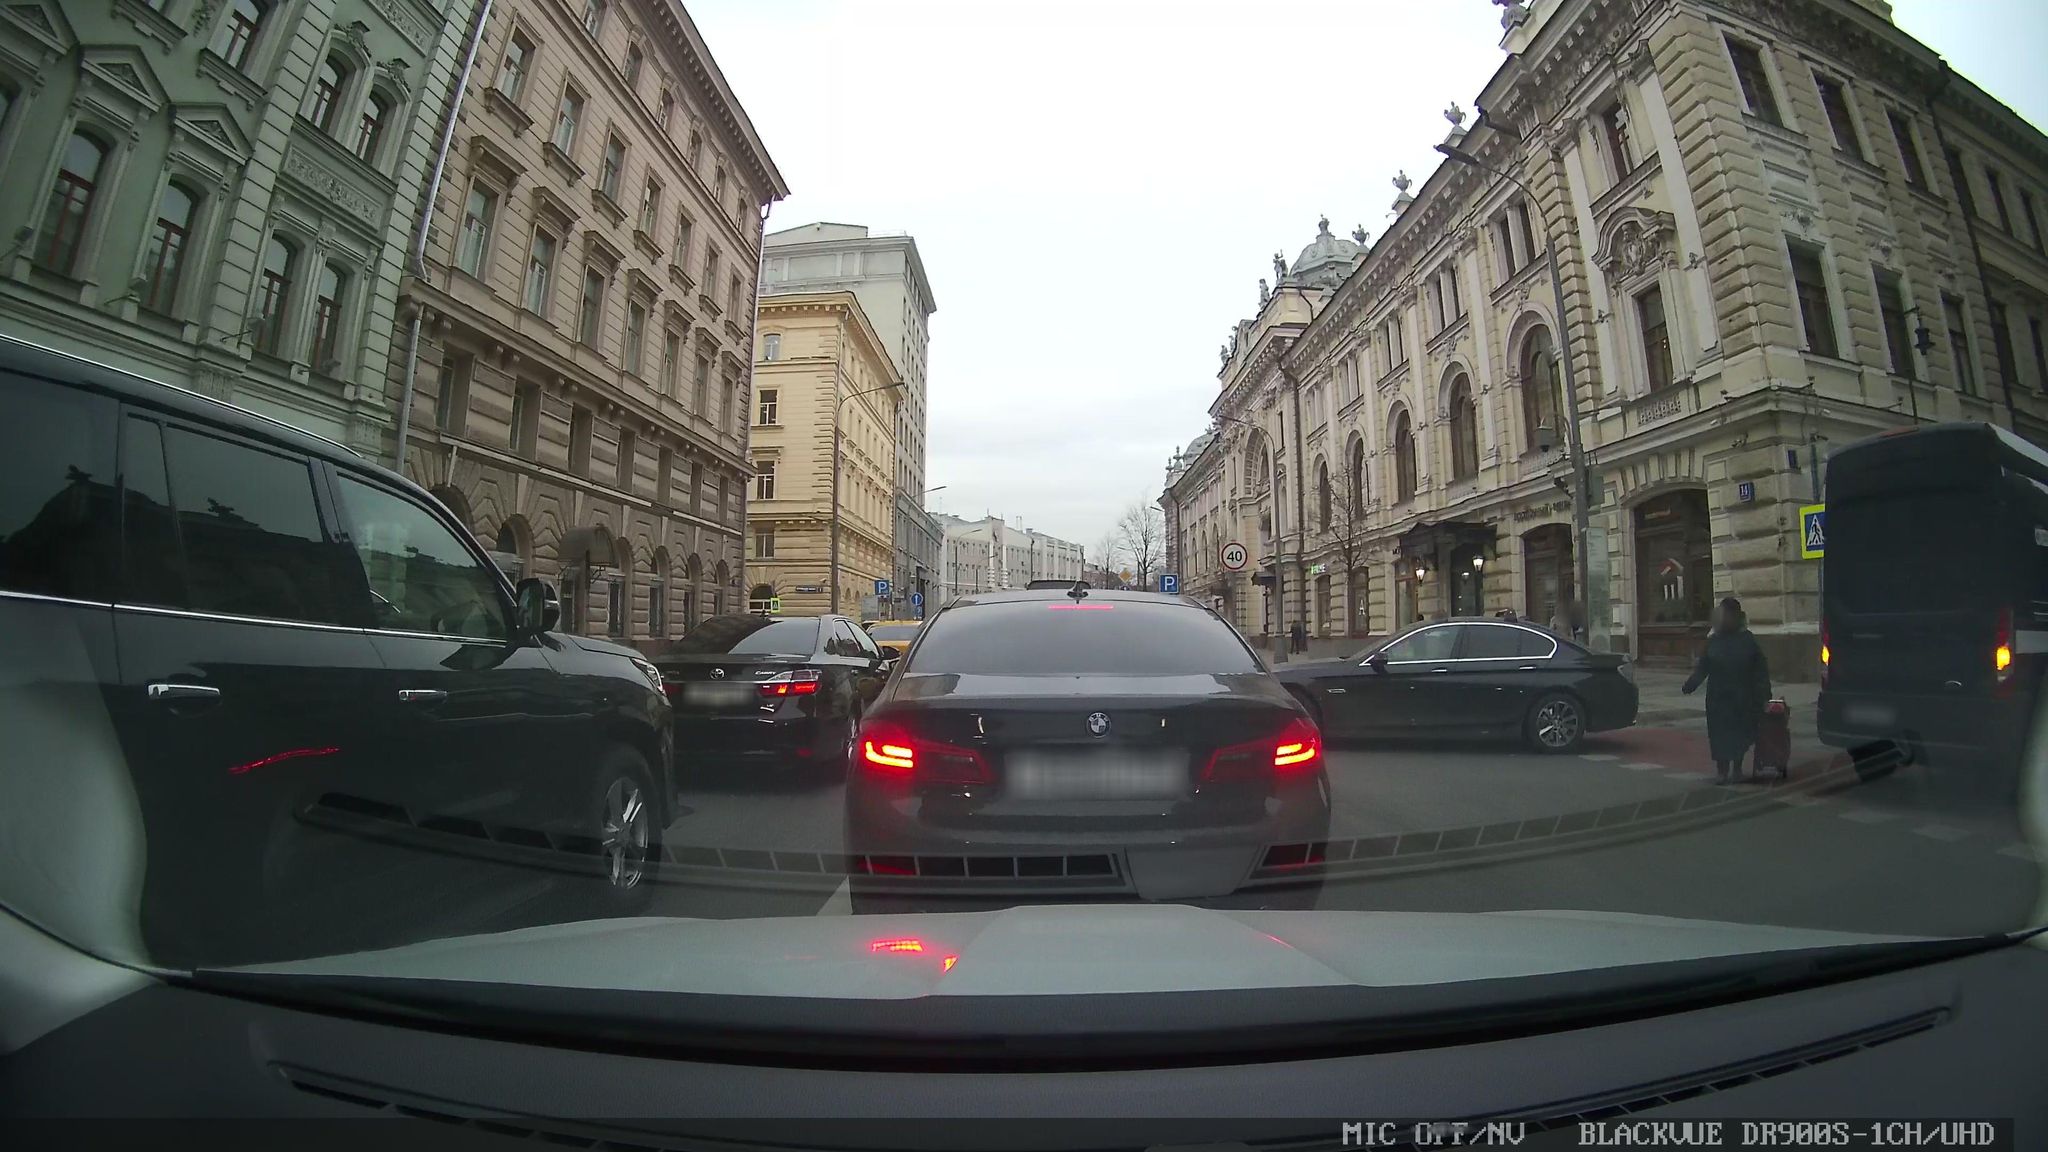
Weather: cloudy
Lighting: day
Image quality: good
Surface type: driving surface
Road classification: cycleway
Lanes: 2
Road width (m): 4.5
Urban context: urban centre
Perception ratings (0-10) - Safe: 2.73, Lively: 8.25, Beautiful: 4.26, Boring: 0.47, Depressing: 4.72, Wealthy: 5.79